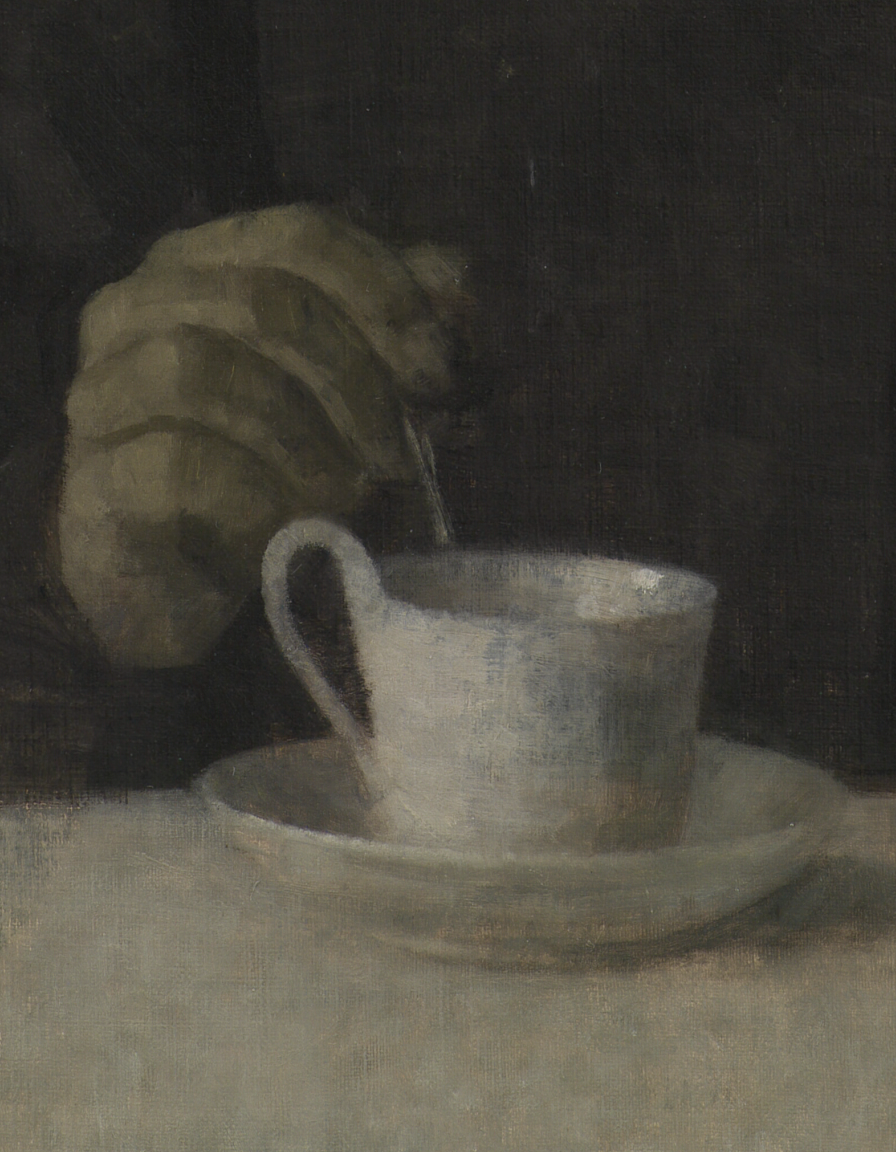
portrait painting, extreme close up, dark chiaroscuro, woman's hand with spoon in white porcelain teacup on saucer, white tablecloth, dark atmospheric background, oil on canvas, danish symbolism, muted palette